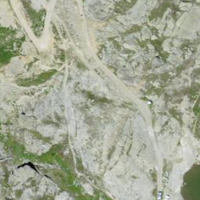
EUNIS habitat code: 48
Species observed at this site:
Saxifraga bryoides
Montifringilla nivalis
Ranunculus glacialis
Prunella collaris